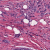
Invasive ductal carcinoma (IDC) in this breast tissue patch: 1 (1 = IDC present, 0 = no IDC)